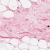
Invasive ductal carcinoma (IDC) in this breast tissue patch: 0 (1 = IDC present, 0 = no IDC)